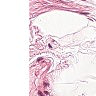
Metastatic tissue present: no